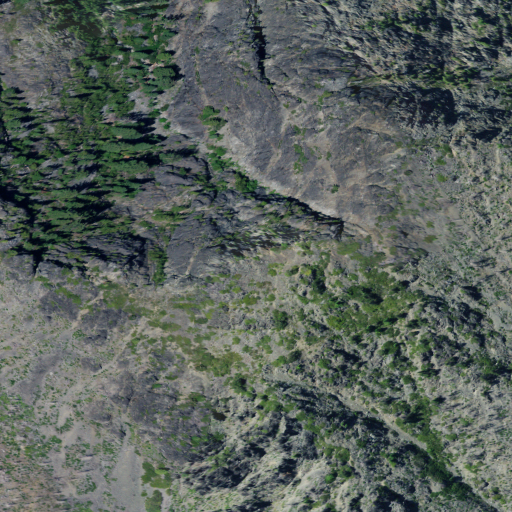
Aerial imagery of mountain in California named Twin Peaks containing grassland, evergreen forest, and shrub